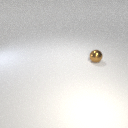
small brown metal sphere